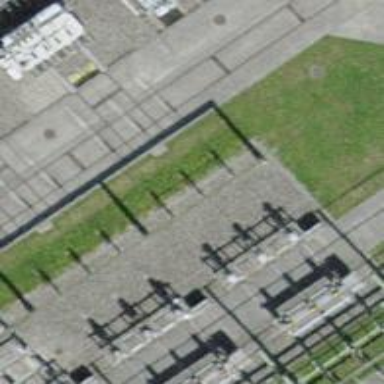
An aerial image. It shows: Insulator used in power systems.